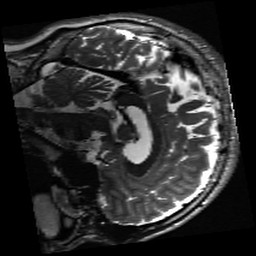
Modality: inplaneT2
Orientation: sagittal